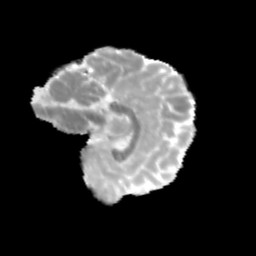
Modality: MD
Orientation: sagittal
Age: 13
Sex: male
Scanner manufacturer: siemens
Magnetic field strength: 3 T
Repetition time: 3.8 s
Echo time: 0.07 s